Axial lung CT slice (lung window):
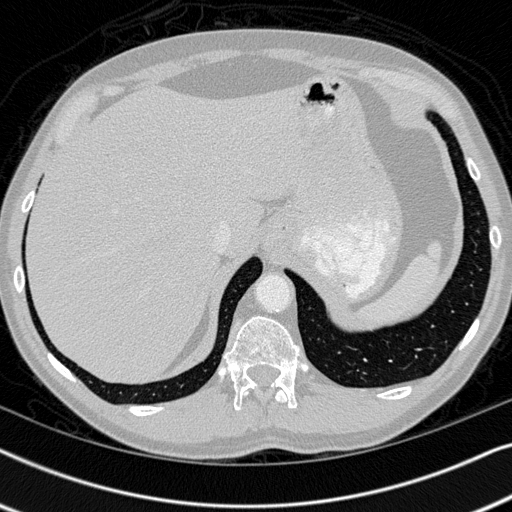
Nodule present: no